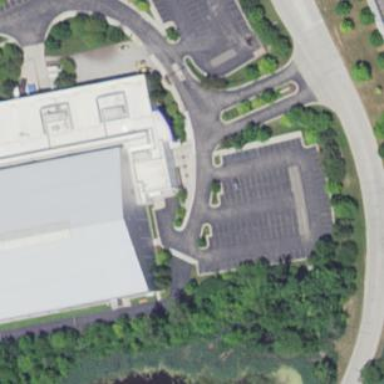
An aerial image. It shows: Parking area.